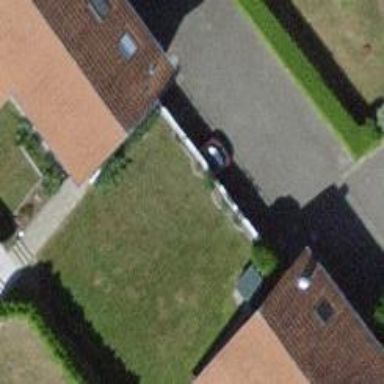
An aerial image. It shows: Group of garages.